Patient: sex M, age 38
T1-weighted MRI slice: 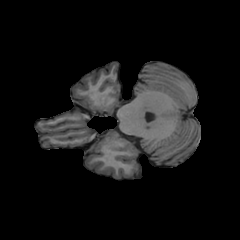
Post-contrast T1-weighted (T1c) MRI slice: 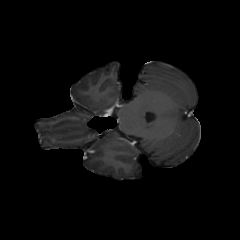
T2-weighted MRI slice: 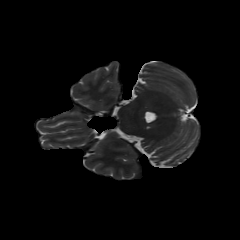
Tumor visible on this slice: no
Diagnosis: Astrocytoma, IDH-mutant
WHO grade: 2